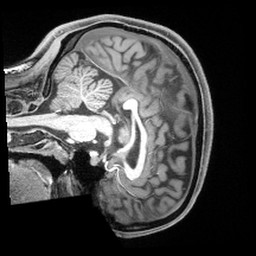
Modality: T1w
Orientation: sagittal
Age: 27
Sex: female
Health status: healthy
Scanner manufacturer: siemens
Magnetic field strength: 3 T
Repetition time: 2.4 s
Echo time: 0.00194 s